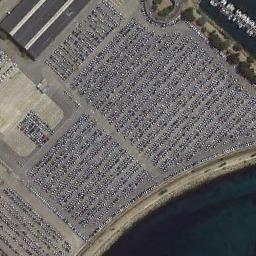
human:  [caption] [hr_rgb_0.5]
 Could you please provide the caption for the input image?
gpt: There are many different colored cars in the parking lot .

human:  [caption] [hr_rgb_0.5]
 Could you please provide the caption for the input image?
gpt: The parking lot has lots of cars arranged neatly in lines and the waters is next to the parking lot .

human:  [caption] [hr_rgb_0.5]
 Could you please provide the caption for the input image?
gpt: There are many yellow signs in the parking lot .

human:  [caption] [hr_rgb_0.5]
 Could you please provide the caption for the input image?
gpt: The parking lot is full of cars next to the water .

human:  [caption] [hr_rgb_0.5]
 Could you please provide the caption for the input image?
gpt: There are hundreds of cars on the parking lot beside a river .